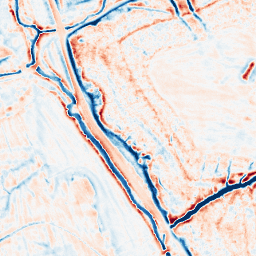
Category: edge_preserving
Decomposition family: bilateral
Decomposition parameters: d: 15
sigma_color: 50
sigma_space: 25
Upsampling method: sinc_hamming
Upsampling parameters: scale: 8
kernel_size: 16
Upsampling scale: 8